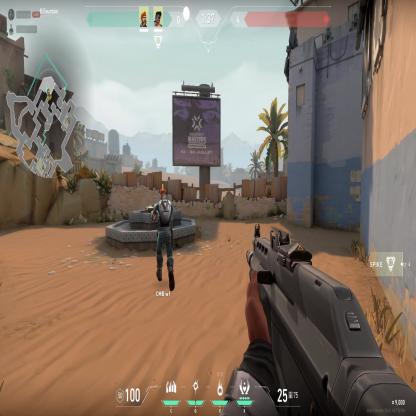
Label: teammate